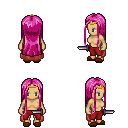
a pixel art fantasy rpg character, female body template, human, tanned skin, maroon cape, red pants, pink extra-long hairstyle, gold tiara, brown slippers, dagger, four views (front, back, left, right), 2x2 character sprite sheet, small pixel art, hard edges, no anti-aliasing